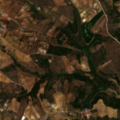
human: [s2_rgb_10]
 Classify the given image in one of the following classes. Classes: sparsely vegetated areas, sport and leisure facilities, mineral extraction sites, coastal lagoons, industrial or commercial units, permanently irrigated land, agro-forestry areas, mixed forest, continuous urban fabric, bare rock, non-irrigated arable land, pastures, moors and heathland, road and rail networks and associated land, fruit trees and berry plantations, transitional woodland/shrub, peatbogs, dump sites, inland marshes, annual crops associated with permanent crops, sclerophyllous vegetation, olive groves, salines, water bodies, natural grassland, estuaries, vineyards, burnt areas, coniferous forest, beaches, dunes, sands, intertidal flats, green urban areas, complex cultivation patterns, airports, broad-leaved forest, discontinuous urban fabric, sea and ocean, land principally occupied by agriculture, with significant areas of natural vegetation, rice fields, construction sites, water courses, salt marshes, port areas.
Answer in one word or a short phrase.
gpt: non-irrigated arable land, complex cultivation patterns, land principally occupied by agriculture, with significant areas of natural vegetation